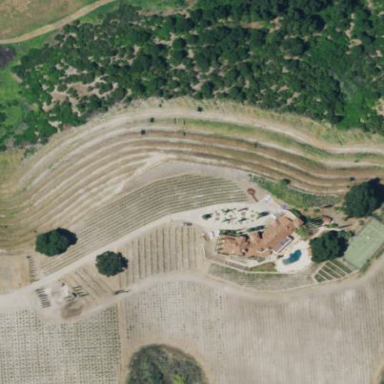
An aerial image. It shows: Vineyard growing grapes.